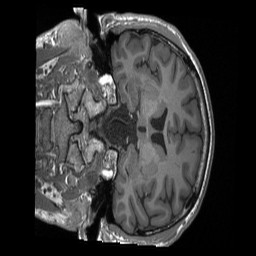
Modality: T1w
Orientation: coronal
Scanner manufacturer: siemens
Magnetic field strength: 3 T
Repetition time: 2.4 s
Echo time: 0.00224 s